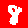
Digit: 8